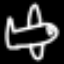
Label: airplane